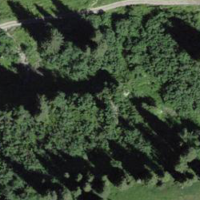
EUNIS habitat code: 43
Species observed at this site:
Silene dioica